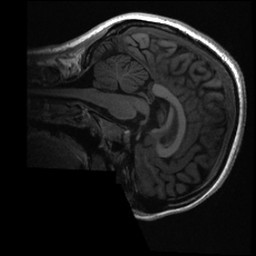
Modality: T1w
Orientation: sagittal
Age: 32
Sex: female